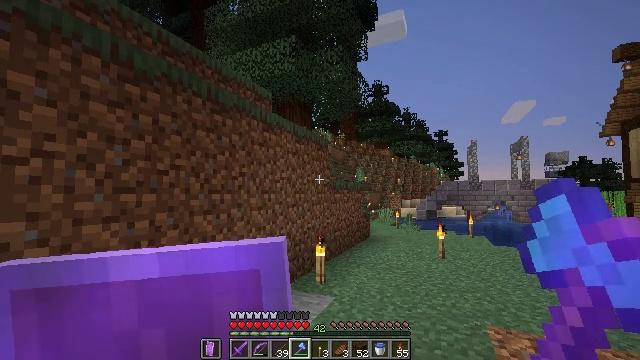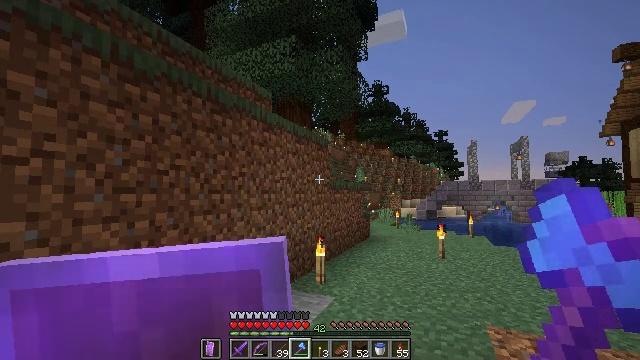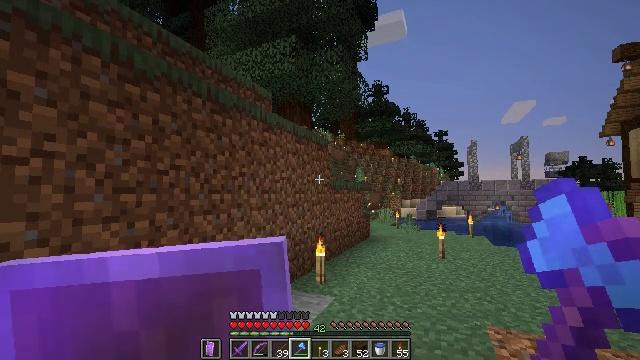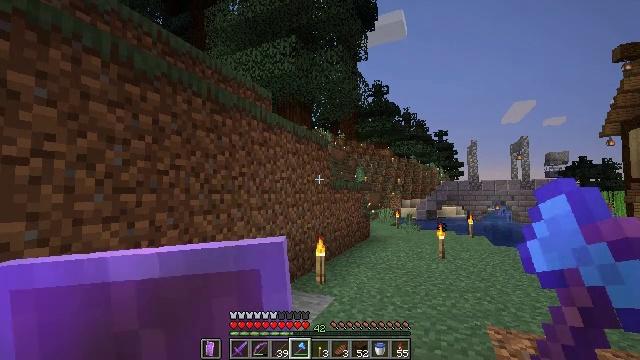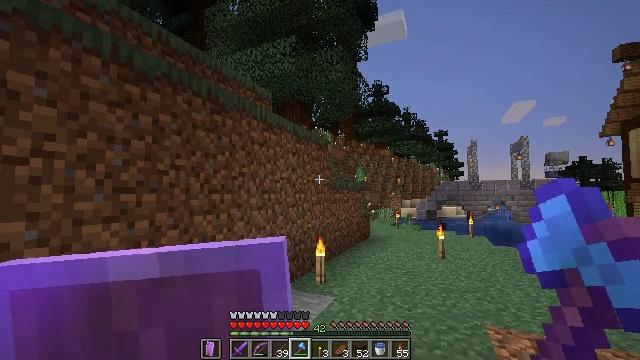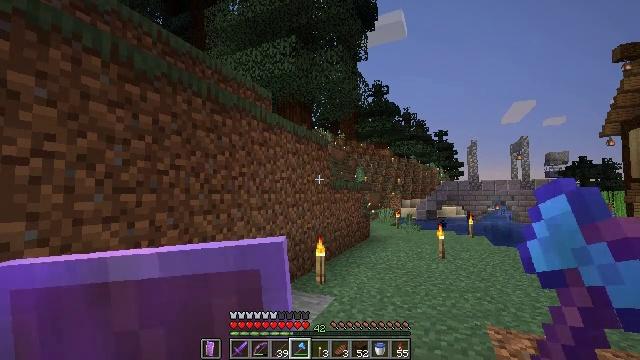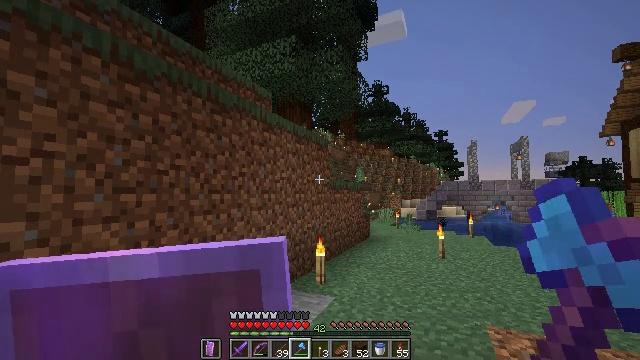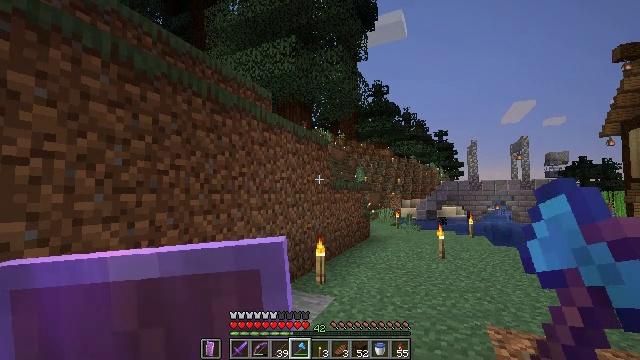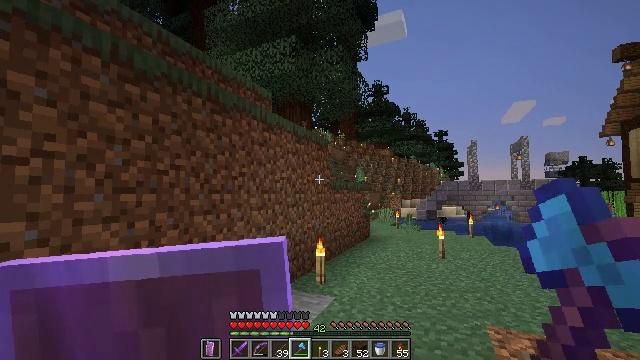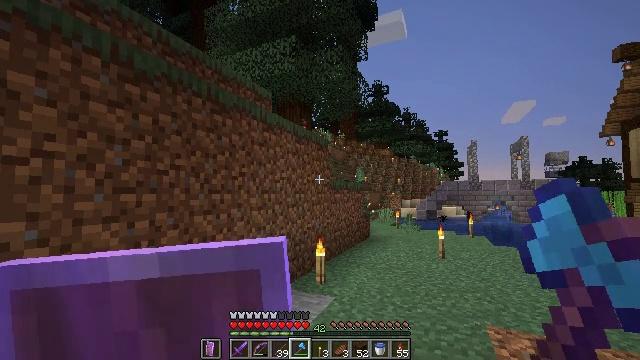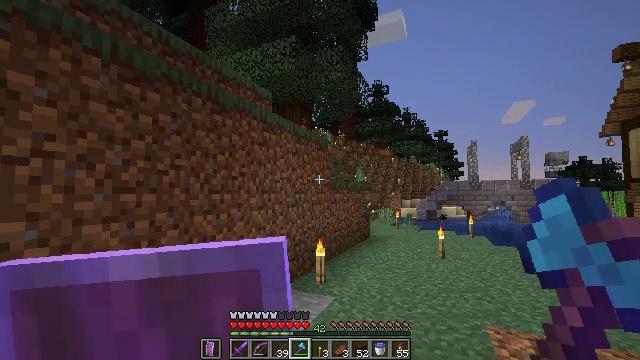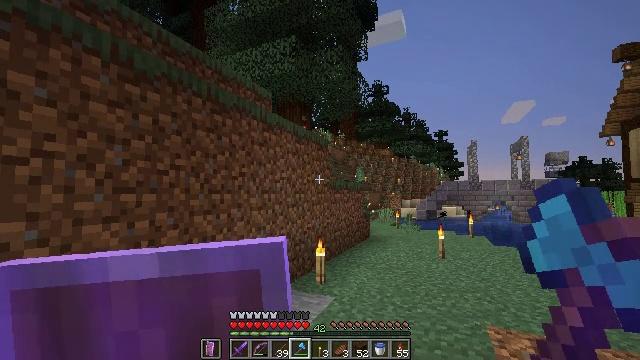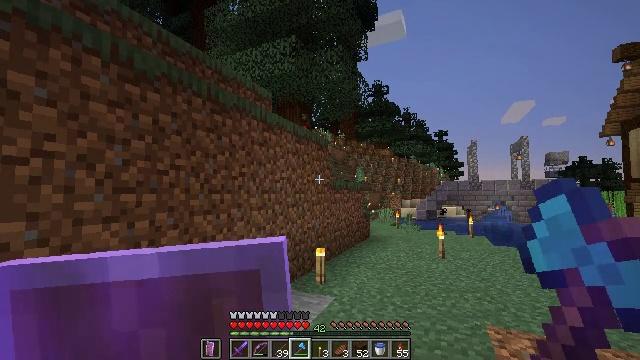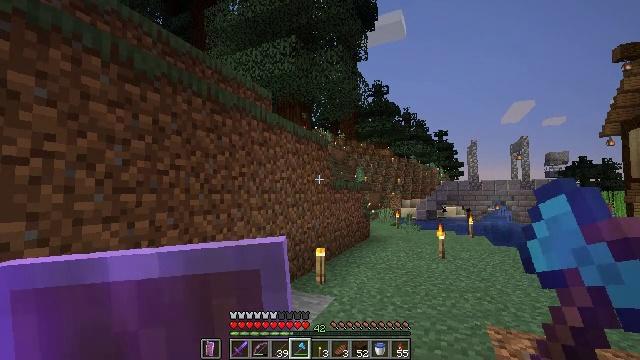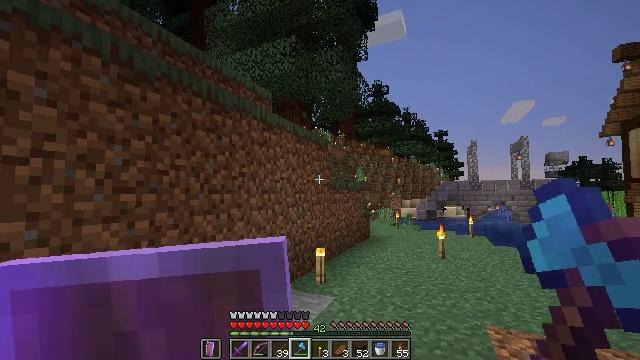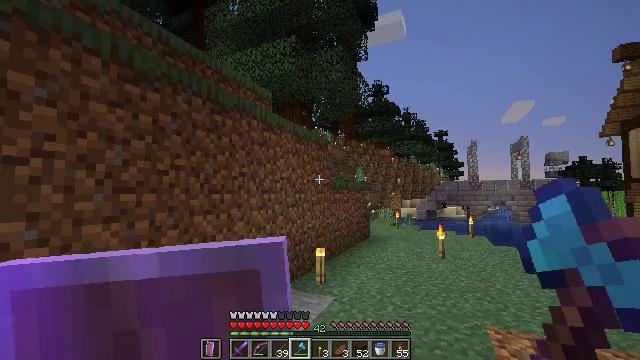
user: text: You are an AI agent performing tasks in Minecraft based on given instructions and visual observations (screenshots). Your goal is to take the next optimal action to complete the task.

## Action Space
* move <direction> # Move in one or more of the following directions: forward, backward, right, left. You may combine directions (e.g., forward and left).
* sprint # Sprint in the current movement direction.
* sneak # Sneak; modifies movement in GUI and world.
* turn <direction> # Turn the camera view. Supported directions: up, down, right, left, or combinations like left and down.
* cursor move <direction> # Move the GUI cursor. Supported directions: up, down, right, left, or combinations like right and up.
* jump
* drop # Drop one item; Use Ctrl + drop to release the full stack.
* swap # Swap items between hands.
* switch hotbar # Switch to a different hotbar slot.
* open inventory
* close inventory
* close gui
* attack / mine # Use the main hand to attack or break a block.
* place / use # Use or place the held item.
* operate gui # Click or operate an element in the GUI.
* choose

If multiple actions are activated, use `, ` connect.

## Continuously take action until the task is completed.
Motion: motion action
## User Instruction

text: Collect the bee nest for honey.
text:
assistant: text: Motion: no_op
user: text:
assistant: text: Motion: no_op
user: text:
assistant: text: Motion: no_op
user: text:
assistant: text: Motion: no_op
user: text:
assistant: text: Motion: no_op
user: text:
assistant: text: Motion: no_op
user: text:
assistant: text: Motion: no_op
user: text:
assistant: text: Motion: no_op
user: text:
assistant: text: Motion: no_op
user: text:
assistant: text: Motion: no_op
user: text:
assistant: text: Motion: no_op
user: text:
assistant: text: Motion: no_op
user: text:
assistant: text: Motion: no_op
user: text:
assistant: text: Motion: no_op
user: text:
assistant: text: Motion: no_op
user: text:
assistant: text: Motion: no_op
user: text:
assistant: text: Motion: no_op
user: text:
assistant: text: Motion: no_op
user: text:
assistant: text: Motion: no_op
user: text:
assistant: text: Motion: no_op
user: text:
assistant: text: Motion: no_op
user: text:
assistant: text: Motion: no_op
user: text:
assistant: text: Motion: no_op
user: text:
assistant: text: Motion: no_op
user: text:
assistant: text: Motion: no_op
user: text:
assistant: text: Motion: no_op
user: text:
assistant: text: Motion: no_op
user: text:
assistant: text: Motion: no_op
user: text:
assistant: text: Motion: no_op
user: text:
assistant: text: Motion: no_op